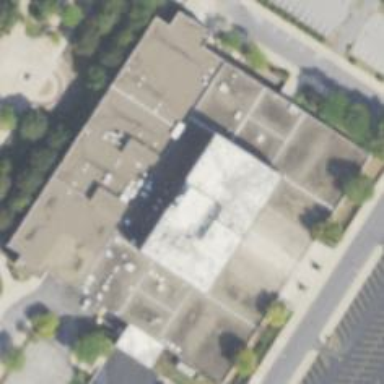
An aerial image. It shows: Building.